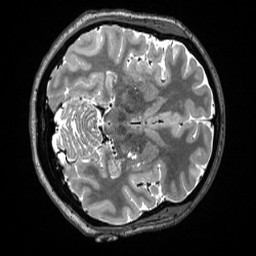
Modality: T2w
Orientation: axial
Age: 35
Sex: female
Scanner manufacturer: siemens
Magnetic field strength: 3 T
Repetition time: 3.2 s
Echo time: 0.563 s